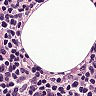
Metastatic tissue present: no